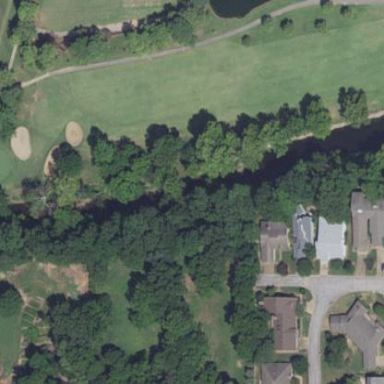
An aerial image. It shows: Picturesque scene of golf course with lateral water hazard.